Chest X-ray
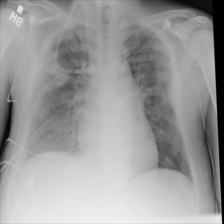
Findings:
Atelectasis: negative
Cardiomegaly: negative
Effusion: negative
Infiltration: positive
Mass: negative
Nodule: positive
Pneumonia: negative
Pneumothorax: negative
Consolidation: negative
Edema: negative
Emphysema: negative
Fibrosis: negative
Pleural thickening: negative
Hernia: negative